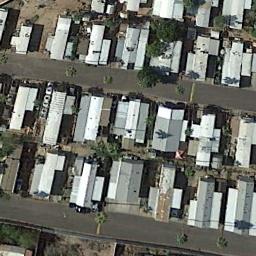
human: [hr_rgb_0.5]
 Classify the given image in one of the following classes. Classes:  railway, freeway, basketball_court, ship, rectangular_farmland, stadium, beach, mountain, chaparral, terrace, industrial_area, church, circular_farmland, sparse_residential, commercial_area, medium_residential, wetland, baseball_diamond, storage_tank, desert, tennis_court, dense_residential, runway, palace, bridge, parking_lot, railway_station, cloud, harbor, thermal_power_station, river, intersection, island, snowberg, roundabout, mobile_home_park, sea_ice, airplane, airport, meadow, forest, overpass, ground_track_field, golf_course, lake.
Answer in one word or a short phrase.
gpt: mobile_home_park